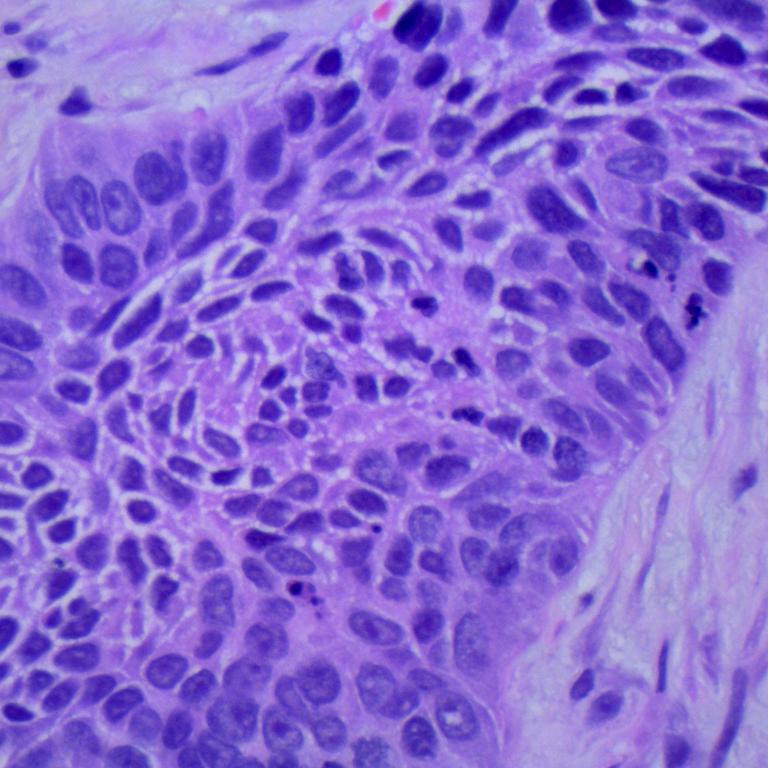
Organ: lung
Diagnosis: squamous carcinomas